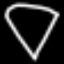
Label: diamond